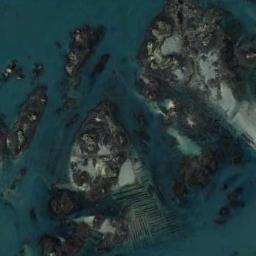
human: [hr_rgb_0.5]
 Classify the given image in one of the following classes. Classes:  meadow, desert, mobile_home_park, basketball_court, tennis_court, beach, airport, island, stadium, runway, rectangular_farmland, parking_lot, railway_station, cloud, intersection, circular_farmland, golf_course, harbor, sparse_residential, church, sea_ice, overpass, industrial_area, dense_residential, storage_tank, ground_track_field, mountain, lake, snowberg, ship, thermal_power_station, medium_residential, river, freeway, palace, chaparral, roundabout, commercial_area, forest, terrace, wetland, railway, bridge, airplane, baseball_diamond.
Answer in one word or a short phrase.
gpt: island